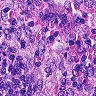
Metastatic tissue present: no